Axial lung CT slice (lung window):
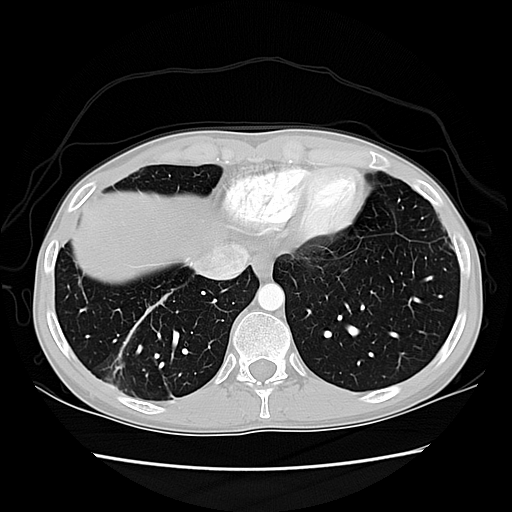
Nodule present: no